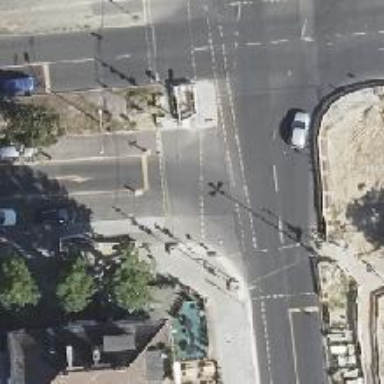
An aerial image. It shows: Road crossing with traffic signals.